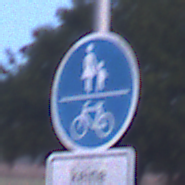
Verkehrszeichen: GemeinsamerGehUndRadweg
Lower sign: HinweisDurchVerbaleAngabe4
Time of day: SunriseSunset
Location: Outdoor (Nature)
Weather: Clear
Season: NotSpecified
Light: Natural